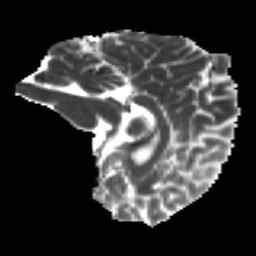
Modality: MD
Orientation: sagittal
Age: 35
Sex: male
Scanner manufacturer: ge
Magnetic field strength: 3 T
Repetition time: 7.8 s
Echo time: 0.0611 s